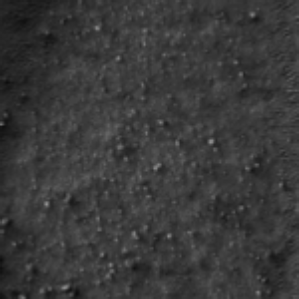
Label: frost